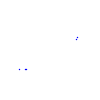
Particle: proton